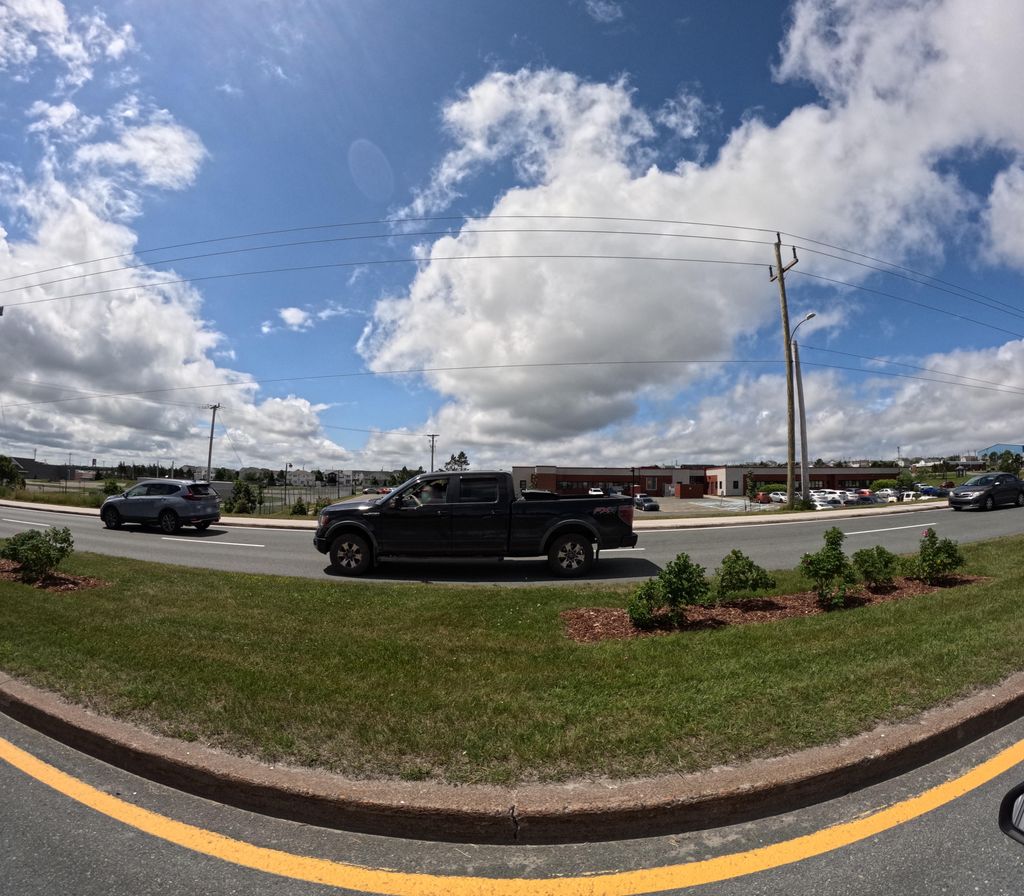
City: st_johns